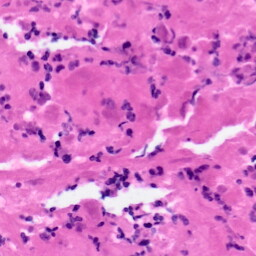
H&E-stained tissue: Pancreatic